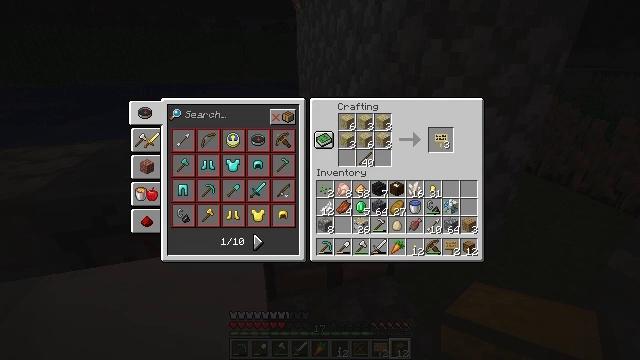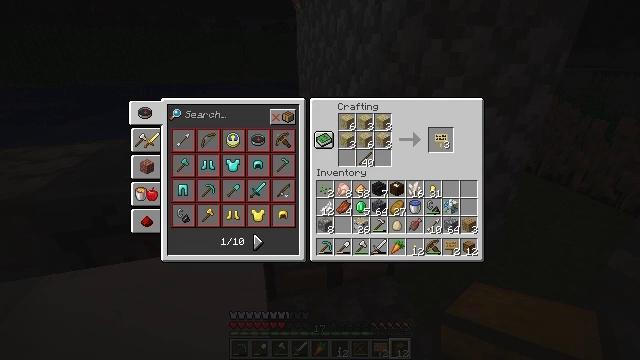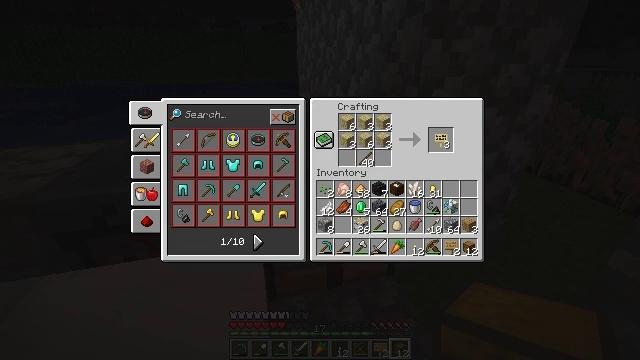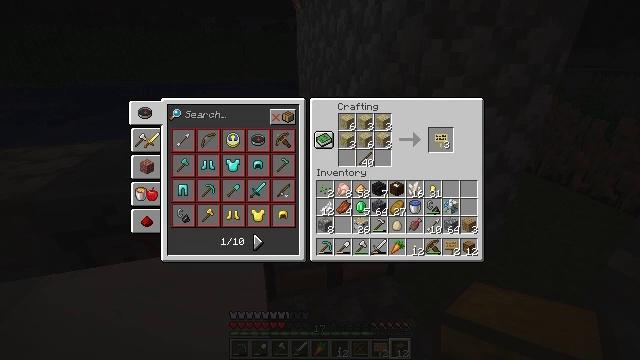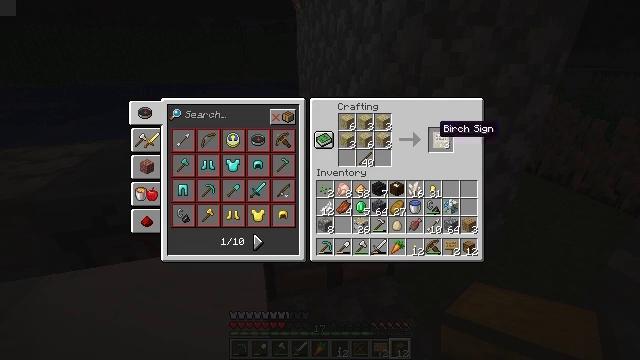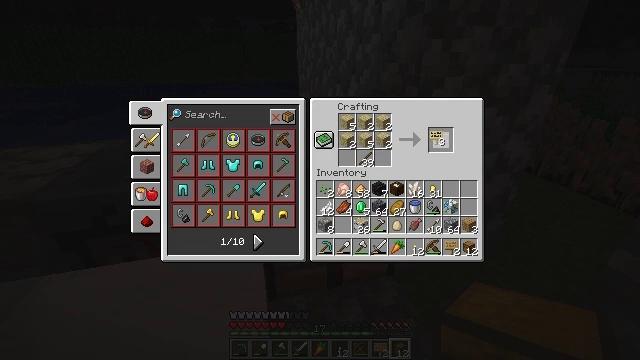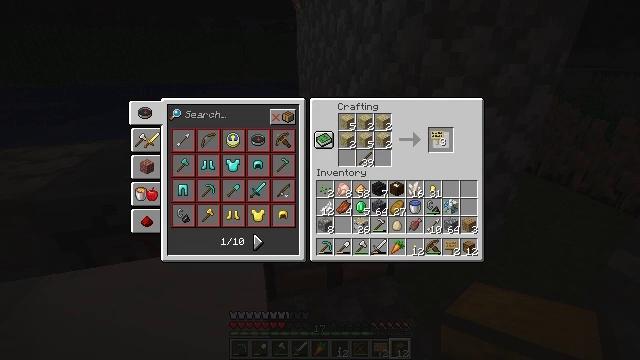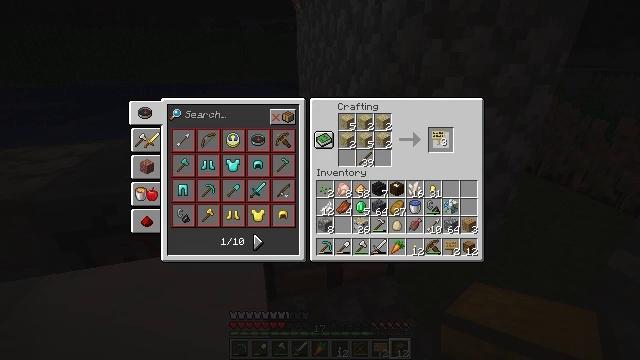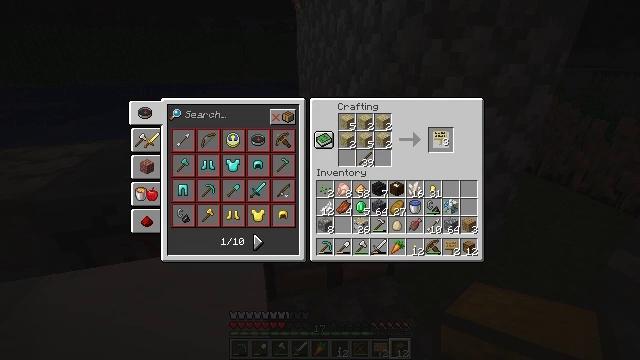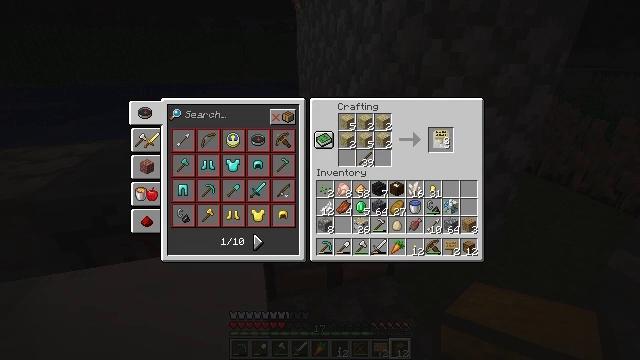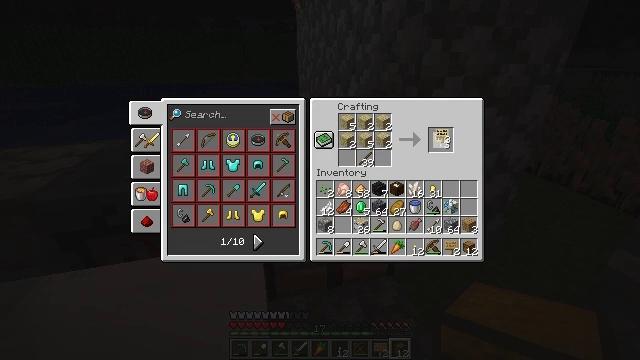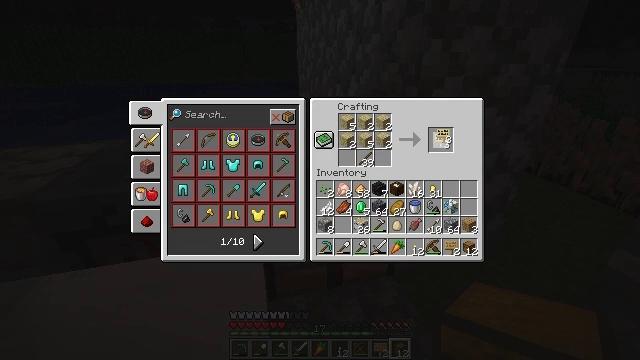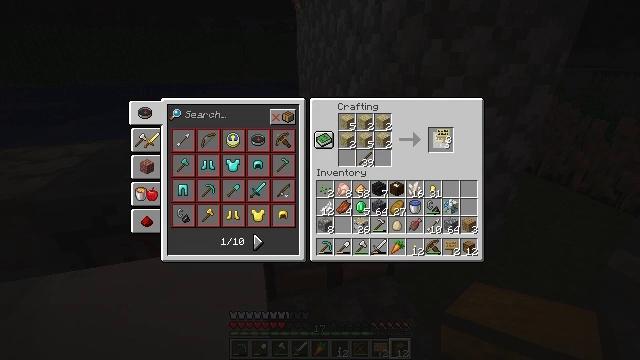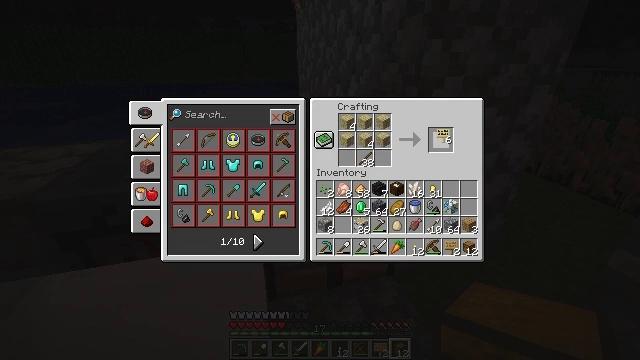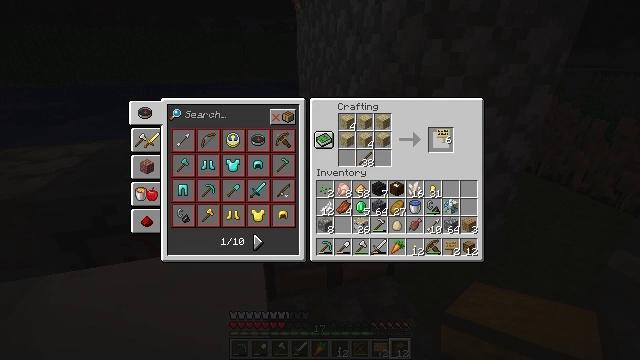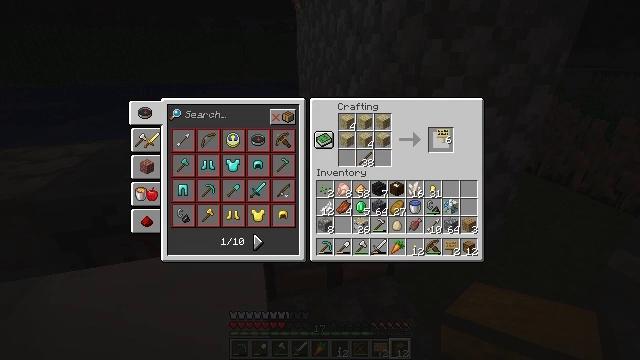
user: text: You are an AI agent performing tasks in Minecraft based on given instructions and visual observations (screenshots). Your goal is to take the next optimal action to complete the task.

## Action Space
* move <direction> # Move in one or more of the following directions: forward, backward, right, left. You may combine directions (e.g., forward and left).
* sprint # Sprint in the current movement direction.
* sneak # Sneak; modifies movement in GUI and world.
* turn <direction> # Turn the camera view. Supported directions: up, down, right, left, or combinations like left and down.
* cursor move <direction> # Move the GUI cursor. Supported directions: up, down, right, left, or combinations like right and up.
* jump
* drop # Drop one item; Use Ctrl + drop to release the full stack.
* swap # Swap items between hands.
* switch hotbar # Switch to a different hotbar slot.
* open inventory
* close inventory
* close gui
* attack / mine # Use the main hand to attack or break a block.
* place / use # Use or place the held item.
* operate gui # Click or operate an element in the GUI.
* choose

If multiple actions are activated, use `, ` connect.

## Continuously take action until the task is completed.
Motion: motion action
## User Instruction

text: Make a birch sign using birch planks and sticks.
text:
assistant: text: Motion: no_op
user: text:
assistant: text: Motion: no_op
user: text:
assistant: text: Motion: no_op
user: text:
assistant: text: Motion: no_op
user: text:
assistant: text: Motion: operate gui
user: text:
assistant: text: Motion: operate gui
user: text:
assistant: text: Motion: operate gui
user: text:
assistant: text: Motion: operate gui
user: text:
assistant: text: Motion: no_op
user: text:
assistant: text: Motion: no_op
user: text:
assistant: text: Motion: operate gui
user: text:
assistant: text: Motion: operate gui
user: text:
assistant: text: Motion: no_op
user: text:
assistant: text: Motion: no_op
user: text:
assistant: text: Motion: operate gui
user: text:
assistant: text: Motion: operate gui
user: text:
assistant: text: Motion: operate gui
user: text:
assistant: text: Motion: no_op
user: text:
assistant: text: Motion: operate gui
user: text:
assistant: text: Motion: operate gui
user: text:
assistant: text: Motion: operate gui
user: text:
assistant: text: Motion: operate gui
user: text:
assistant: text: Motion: operate gui
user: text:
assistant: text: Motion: operate gui
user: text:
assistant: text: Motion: operate gui
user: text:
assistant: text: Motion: no_op
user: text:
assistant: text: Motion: no_op
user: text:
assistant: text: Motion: operate gui
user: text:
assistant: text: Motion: operate gui
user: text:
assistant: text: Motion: no_op